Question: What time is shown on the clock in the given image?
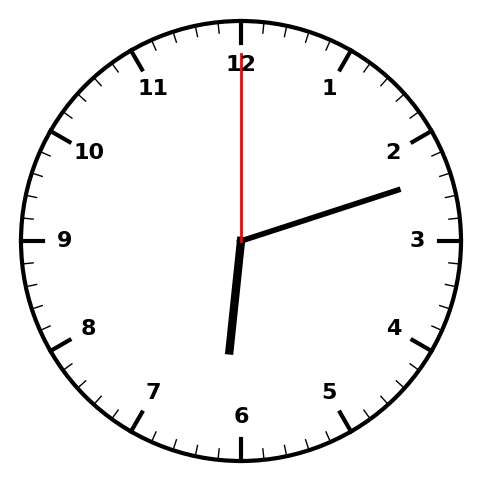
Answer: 06:12:00